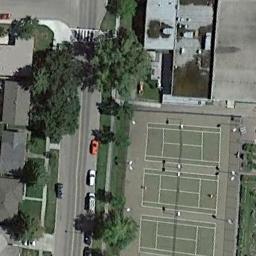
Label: tennis_court